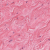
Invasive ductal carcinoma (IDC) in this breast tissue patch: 0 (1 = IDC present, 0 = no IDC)